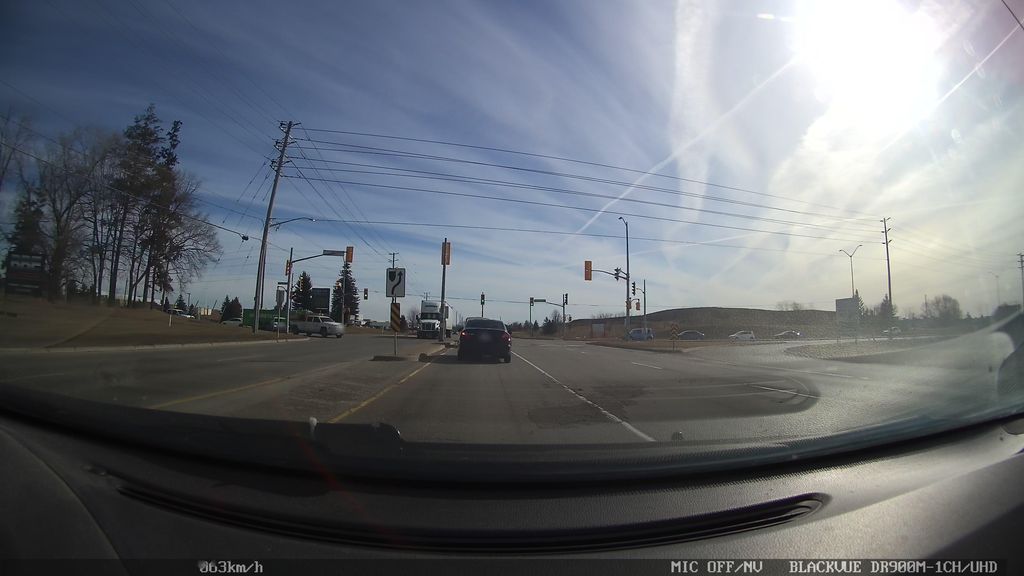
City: kitchener-waterloo